Field crop: maize
Growth stage: 2
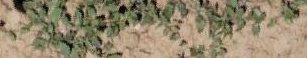
Species: convolvulus